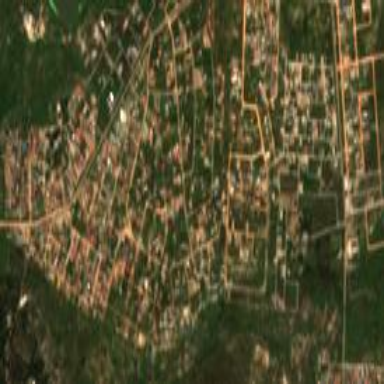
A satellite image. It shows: High-density residential area.